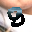
Label: 9